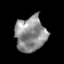
Tissue: skin
Cell type: Epithelial cells
Senescence score: 0.2217
Nuclear area (px): 1052
Mean DAPI intensity: 141.93